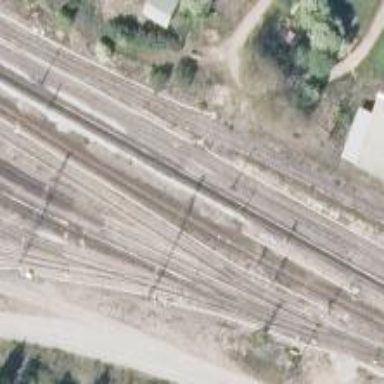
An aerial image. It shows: Railway with continuous electrified contact lines.